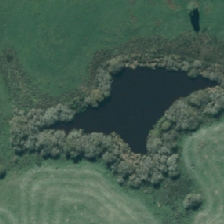
Land cover: lake_pond